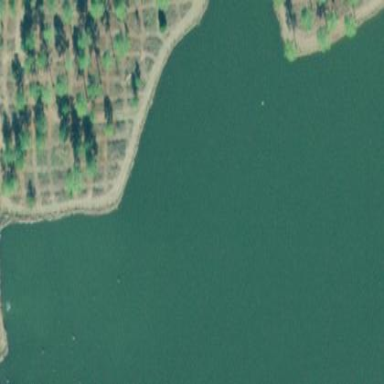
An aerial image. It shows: Beautiful lake surrounded by nature.